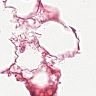
Metastatic tissue present: no